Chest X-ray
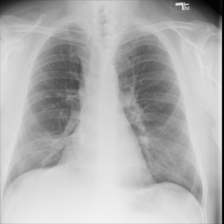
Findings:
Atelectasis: negative
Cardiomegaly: negative
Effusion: negative
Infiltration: positive
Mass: positive
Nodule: negative
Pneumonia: negative
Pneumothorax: negative
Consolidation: negative
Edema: negative
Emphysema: negative
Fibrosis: negative
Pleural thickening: negative
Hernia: negative